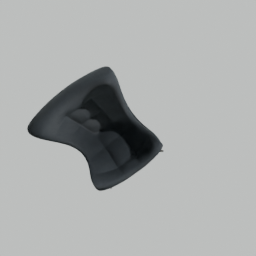
Label: furniture